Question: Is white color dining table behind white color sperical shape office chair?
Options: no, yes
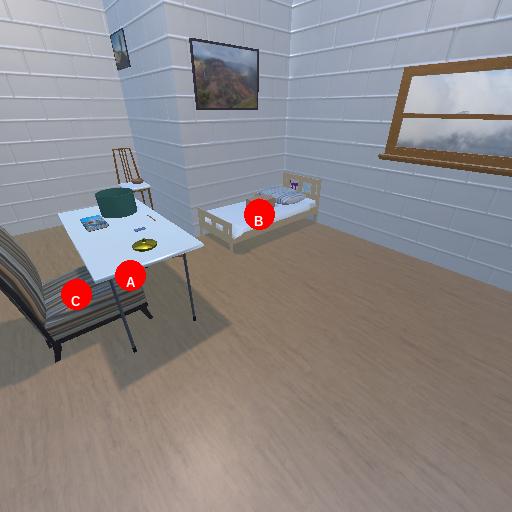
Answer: no